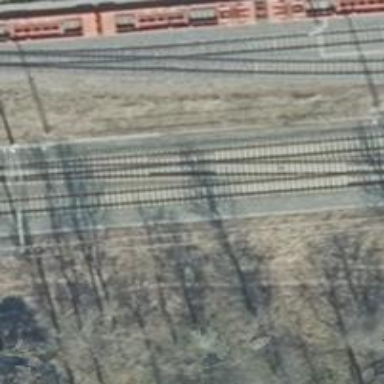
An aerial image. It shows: Railway track with contact lines for electrification.